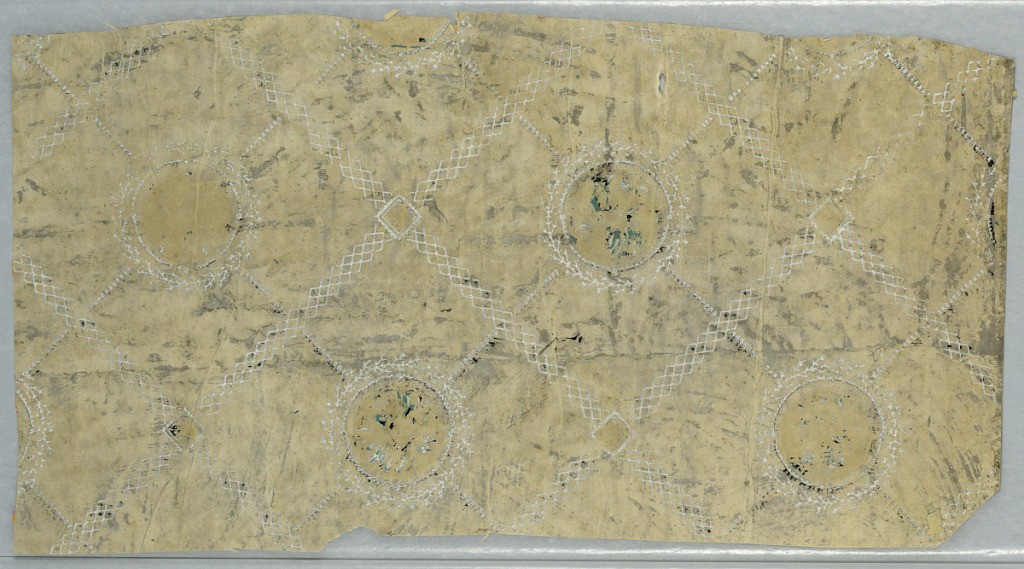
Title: Sidewall
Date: ca. 1800
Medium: Block-printed on handmade paper
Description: A diamond trellis or plaid design, with floral rosettes at the intersection of the finer lines. (a) is very abraded with almost no pigment (other than white) remaining. Printed in white, black and green on a gray ground.